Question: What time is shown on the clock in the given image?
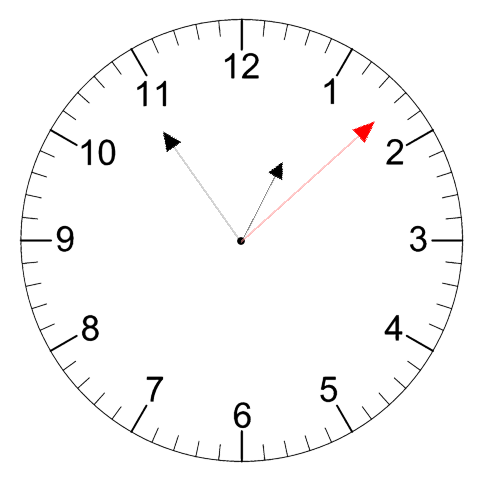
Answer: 12:54:08